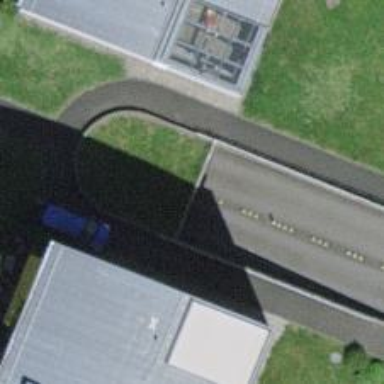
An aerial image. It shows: Parking area.